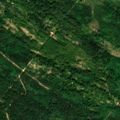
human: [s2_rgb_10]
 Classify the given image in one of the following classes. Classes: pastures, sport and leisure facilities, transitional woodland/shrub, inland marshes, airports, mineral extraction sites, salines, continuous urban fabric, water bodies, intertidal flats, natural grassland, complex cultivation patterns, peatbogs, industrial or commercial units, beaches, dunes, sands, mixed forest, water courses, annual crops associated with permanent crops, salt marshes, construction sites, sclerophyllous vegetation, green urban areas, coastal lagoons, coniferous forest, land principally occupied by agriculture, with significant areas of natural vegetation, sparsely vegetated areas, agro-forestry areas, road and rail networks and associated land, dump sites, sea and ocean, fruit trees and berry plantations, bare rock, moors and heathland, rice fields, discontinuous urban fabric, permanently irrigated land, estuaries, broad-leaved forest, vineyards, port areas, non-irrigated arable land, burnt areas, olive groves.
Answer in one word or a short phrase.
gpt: broad-leaved forest, coniferous forest, mixed forest